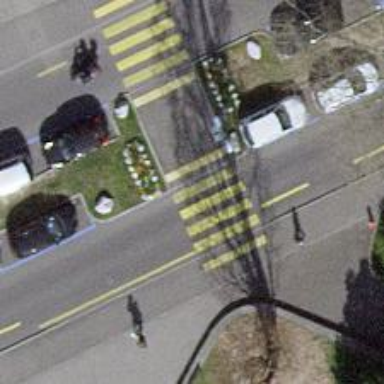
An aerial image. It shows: Marked crossing with zebra stripes on the road.